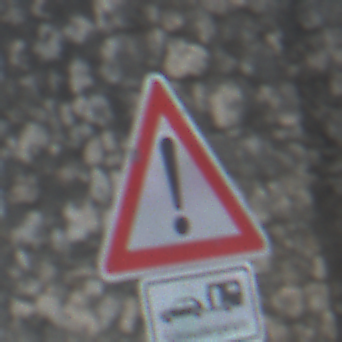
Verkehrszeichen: Gefahrenstelle
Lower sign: Entfernungsangaben1
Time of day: MorningAfternoon
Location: Outdoor (Suburban)
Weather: PartlyCloudy
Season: NotSpecified
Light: Natural